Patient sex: M
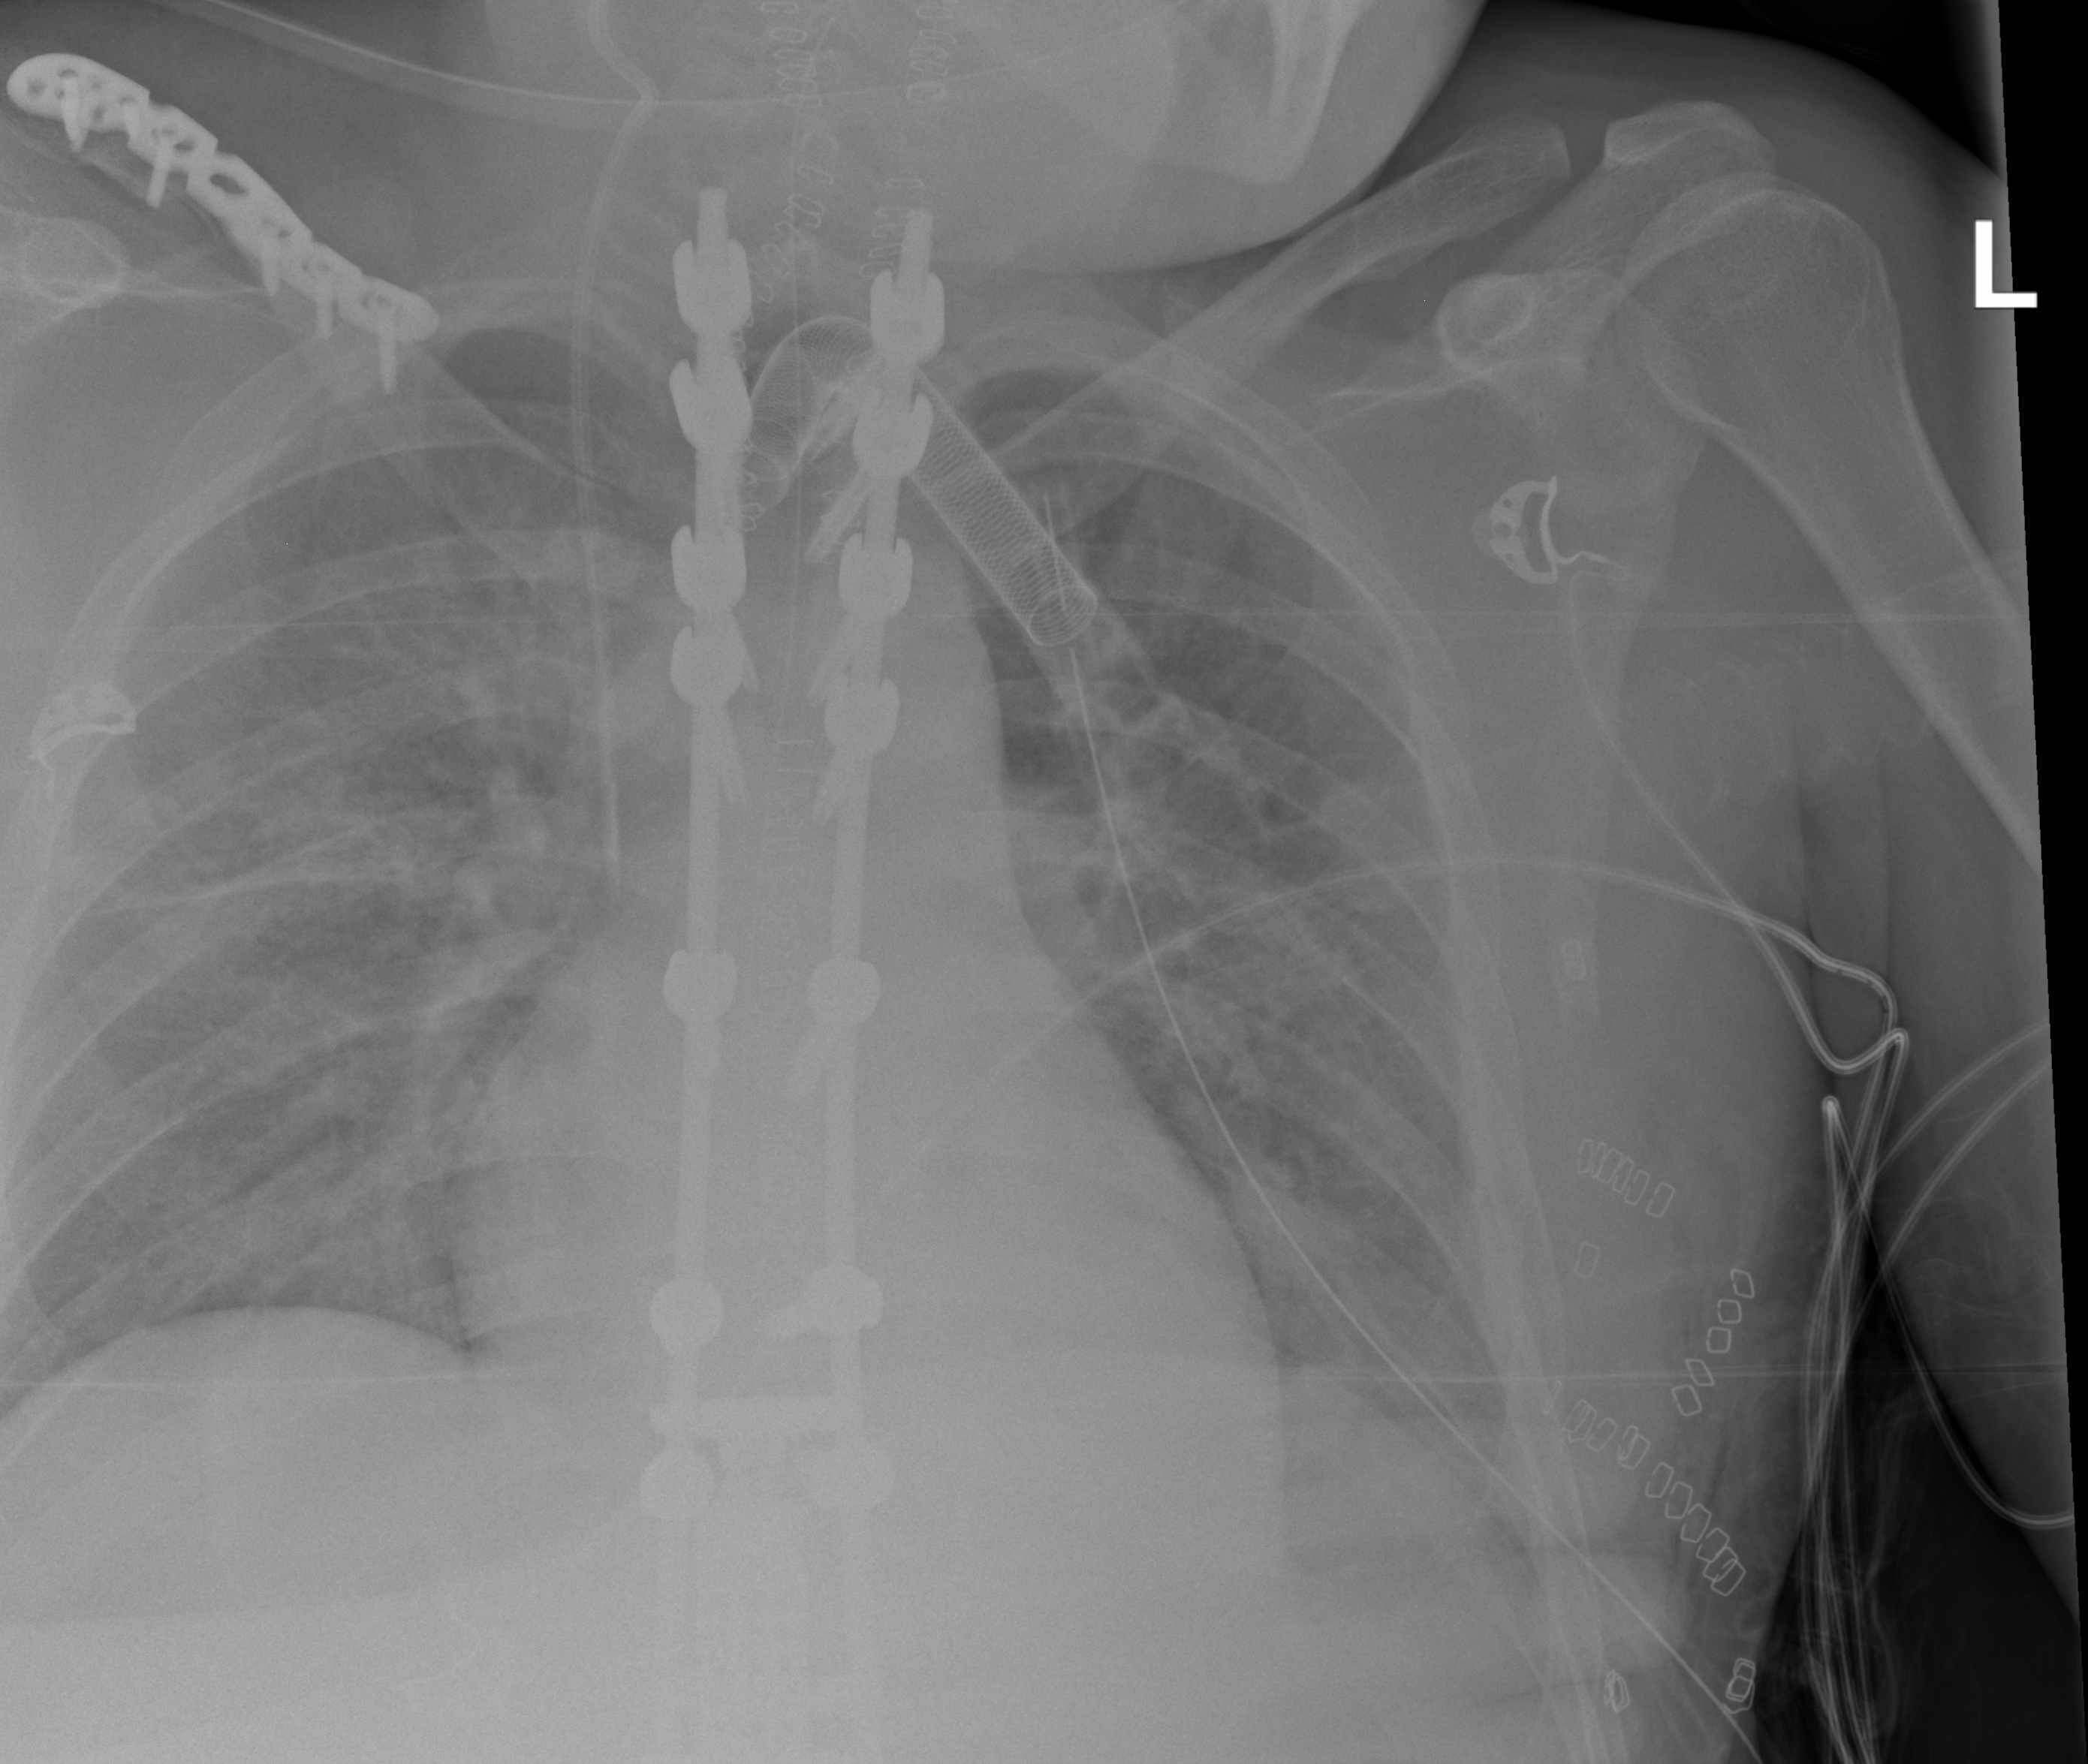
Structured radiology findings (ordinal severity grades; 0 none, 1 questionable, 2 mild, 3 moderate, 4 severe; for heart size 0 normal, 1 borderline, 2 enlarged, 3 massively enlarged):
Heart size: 1
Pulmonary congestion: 2
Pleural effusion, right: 0
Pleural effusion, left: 2
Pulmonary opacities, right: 1
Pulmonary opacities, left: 1
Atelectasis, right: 1
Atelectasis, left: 2